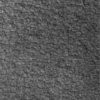
Label: not_dusty